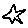
Label: star